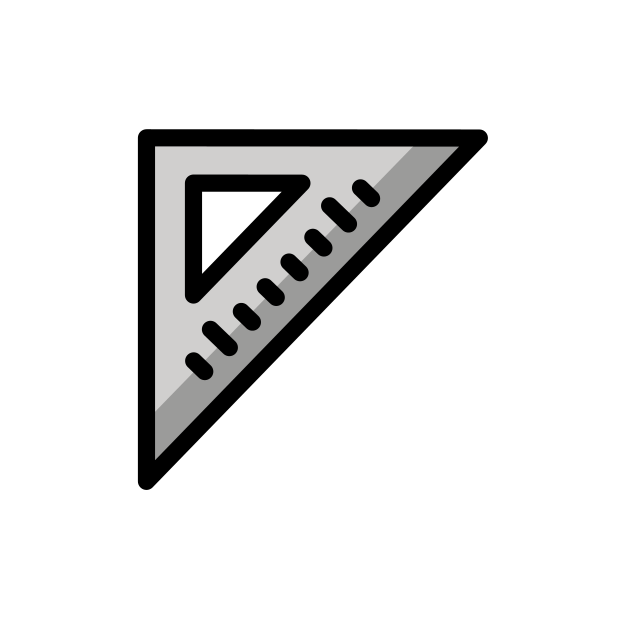
Emoji: 📐
Name: triangular ruler
Unicode: 0x1f4d0